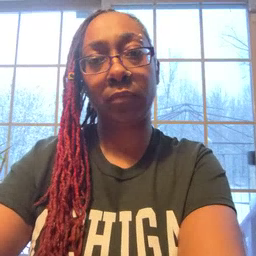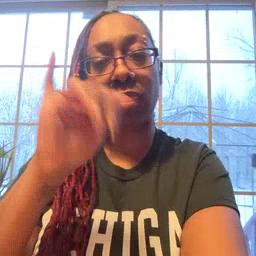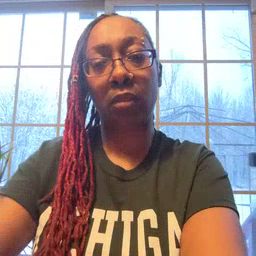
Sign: that